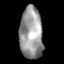
Tissue: lung
Cell type: Myeloid cells
Senescence score: 0.2284
Nuclear area (px): 1168
Mean DAPI intensity: 152.048